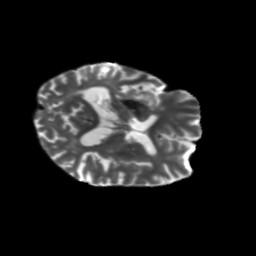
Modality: T2w
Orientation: axial
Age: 68
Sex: male
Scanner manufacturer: siemens
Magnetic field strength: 3 T
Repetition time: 5.25 s
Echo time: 0.08 s